Question: With the following <URL> build script:
'''
include( ExternalProject )
ExternalProject_Add( framework SOURCE_DIR ${framework_SOURCE}
PREFIX framework_build
INSTALL_DIR ${framework_DISTRIBUTION} )
...
add_library( ${PROJECT_NAME} SHARED ${BUILD_MANIFEST} )
add_dependencies( ${PROJECT_NAME} framework )
'''
When I attempt to perform a parallel build ('make -j5') it will occasionally fail due to a build artefact from the framework not being present. The order of the build, fixed by 'add_dependencies', is not being adhered to.
Have I misunderstood the <URL> around add_dependencies?
Output from 'cmake --graphviz=graph.dot'

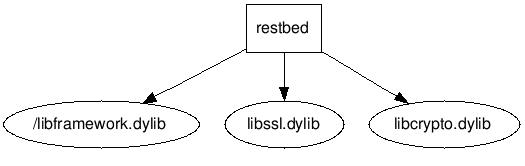
Answer: Ok, so an updated version of CMake has warned me that the framework dependency is not present. ExternalProject_Add and add_dependencies can not be used with each other, as ExternalProject_Add has not actually built and therefore registered the framework as a high-level target.
Anyone encountering this problem in future. I've found another <URL> by @matiu that resolved my issue.